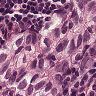
Metastatic tissue present: yes